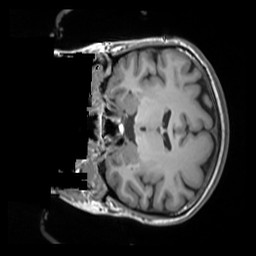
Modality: T1w
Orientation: coronal
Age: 28
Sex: female
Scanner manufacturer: siemens
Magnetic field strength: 3 T
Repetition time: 1.55 s
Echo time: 0.00234 s